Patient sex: M
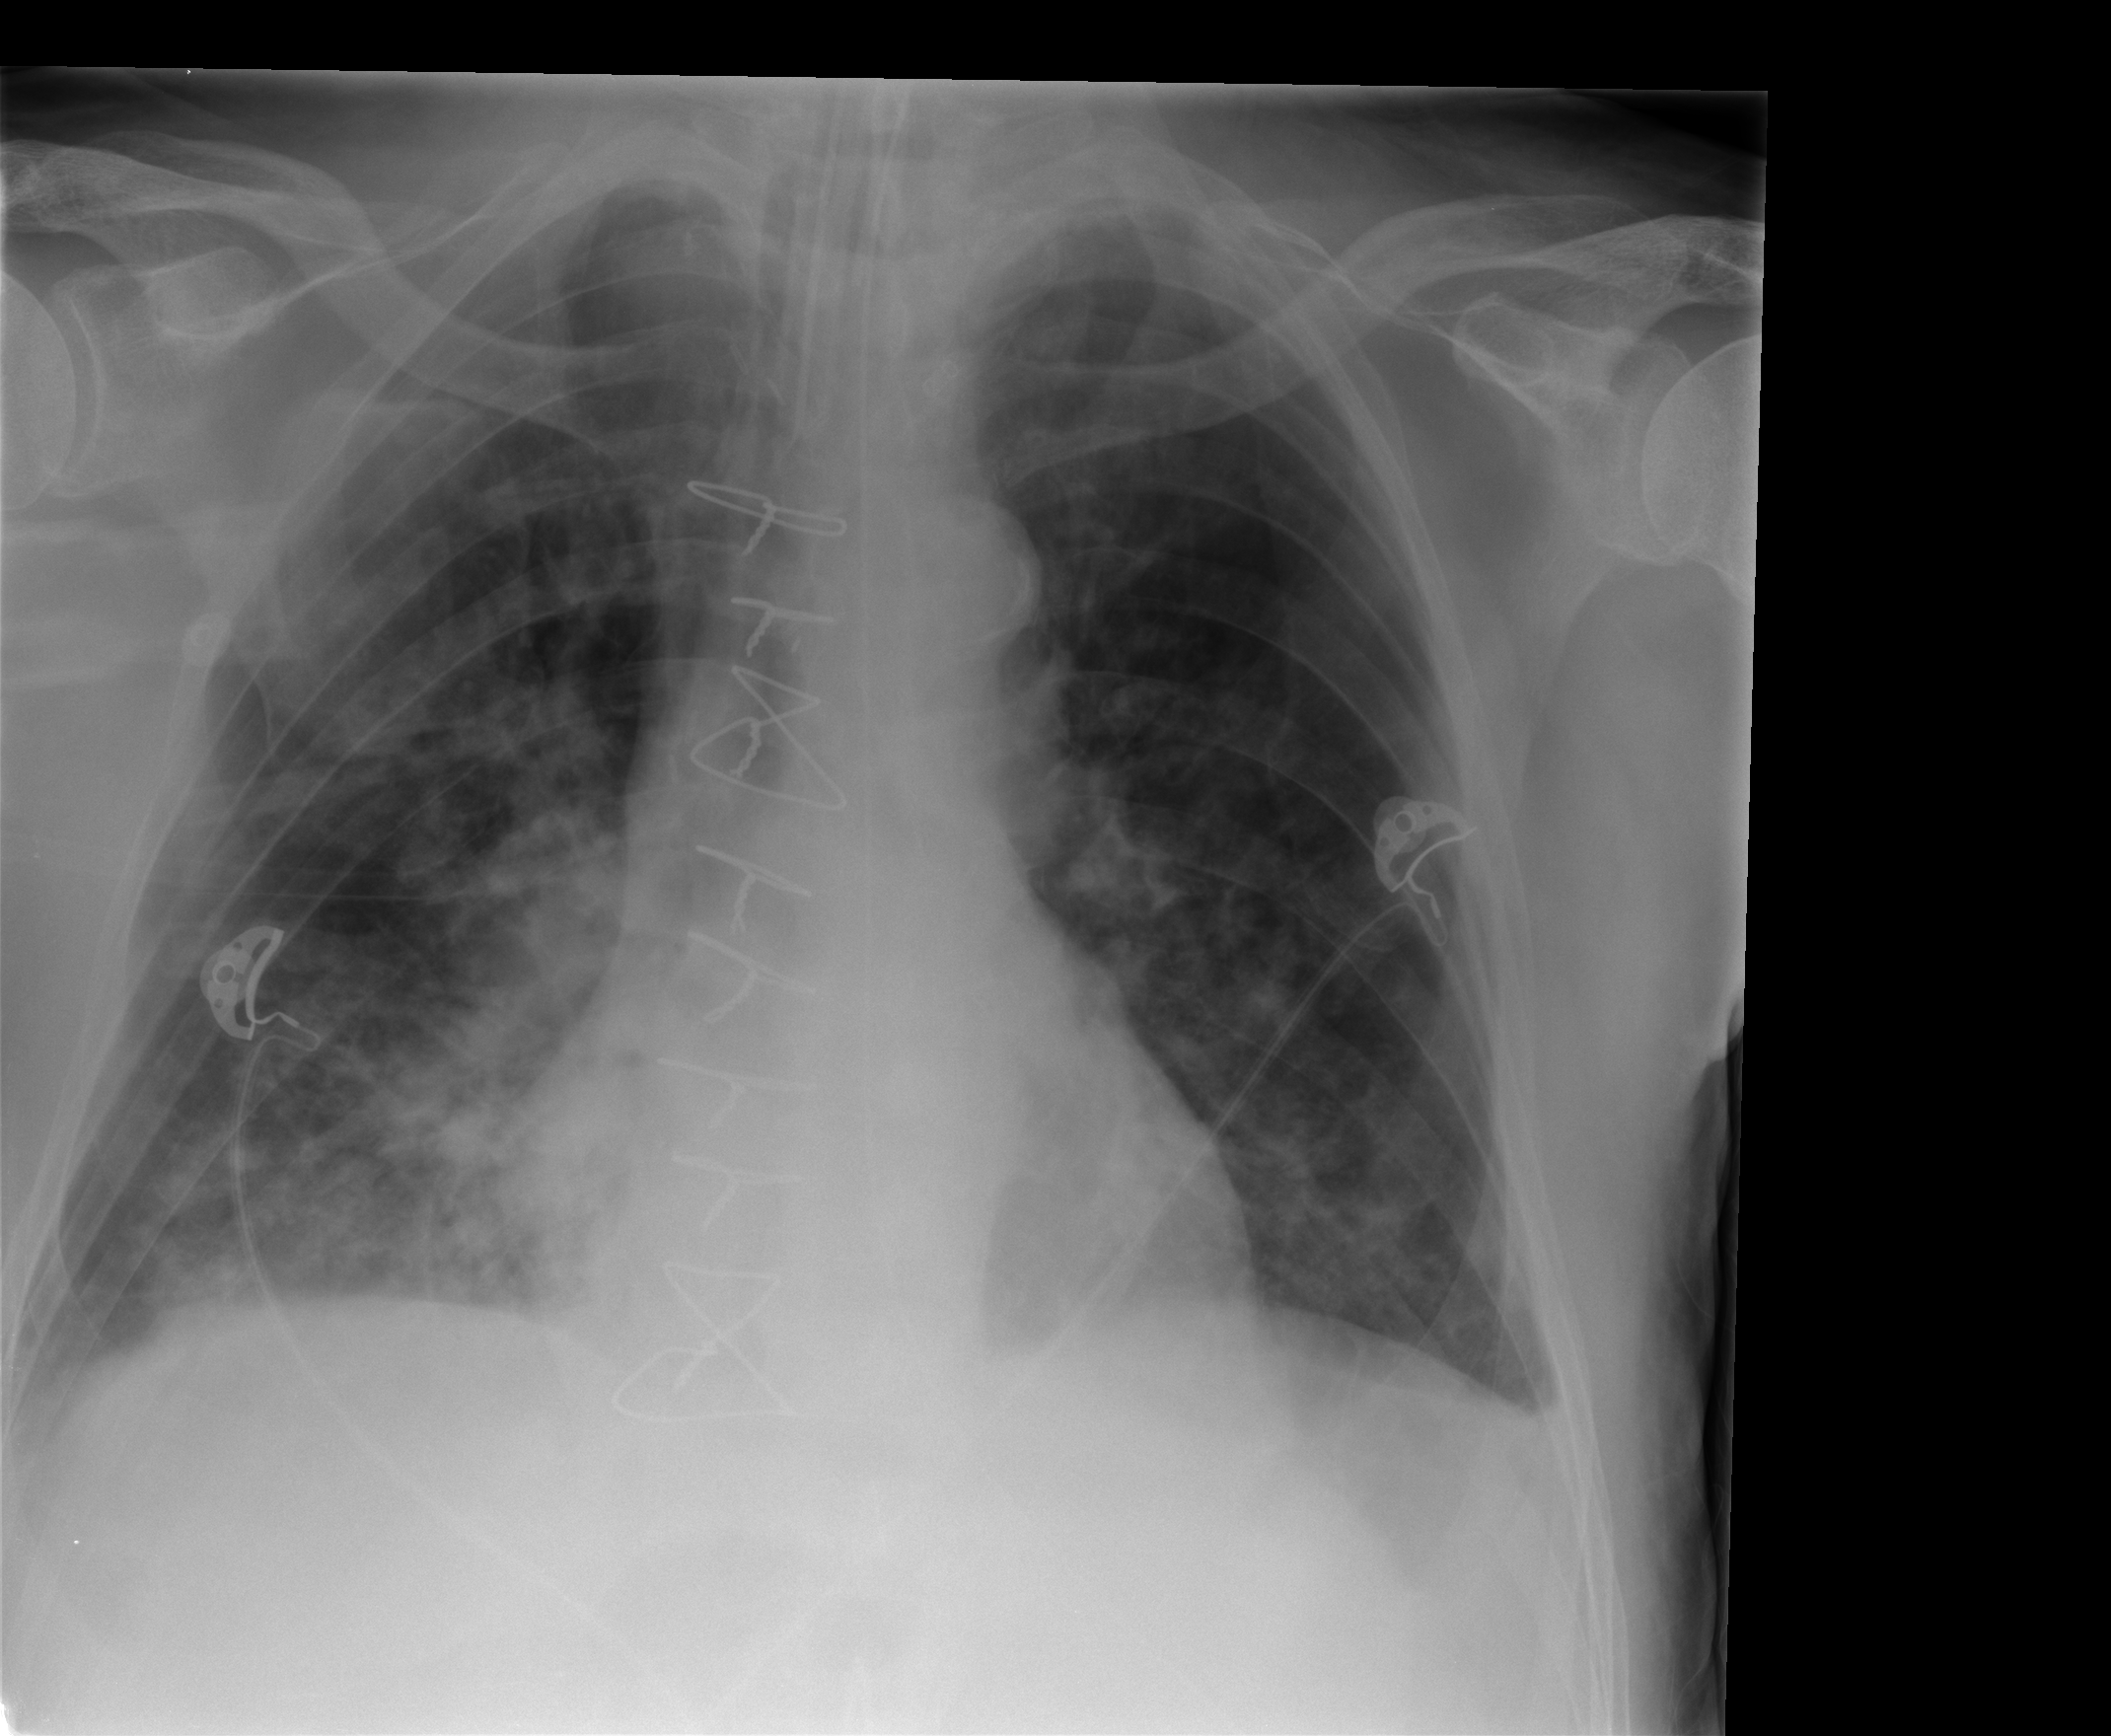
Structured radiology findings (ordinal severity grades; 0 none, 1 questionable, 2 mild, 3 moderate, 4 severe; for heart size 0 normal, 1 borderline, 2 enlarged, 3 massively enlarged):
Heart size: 0
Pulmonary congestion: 2
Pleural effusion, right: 0
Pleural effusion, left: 0
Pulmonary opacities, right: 3
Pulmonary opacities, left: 0
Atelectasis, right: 0
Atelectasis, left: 0